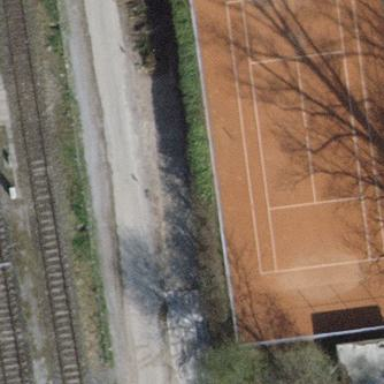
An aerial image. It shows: Sandy tennis court.